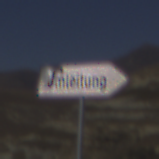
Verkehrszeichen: UmleitungswegweiserRechtsweisend
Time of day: Midday
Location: Outdoor (Nature)
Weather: Clear
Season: NotSpecified
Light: Natural